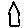
Label: house